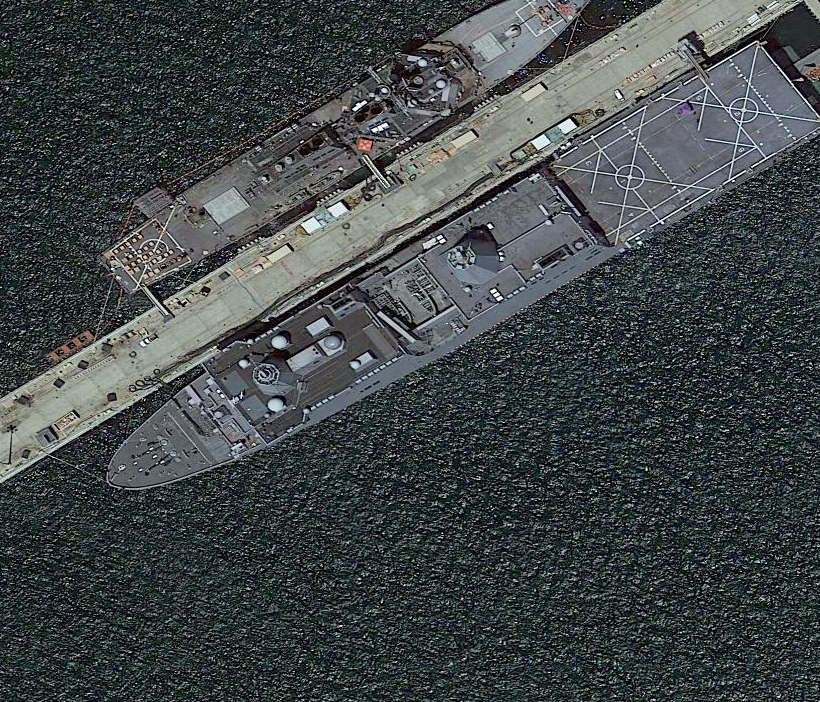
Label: combat